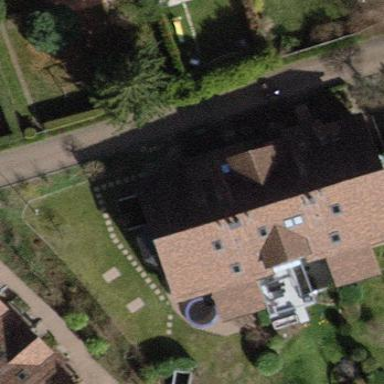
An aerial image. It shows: Terrace building.